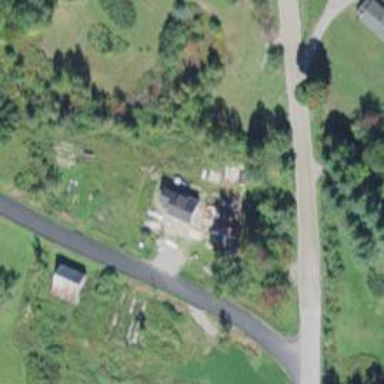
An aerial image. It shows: Simple house.